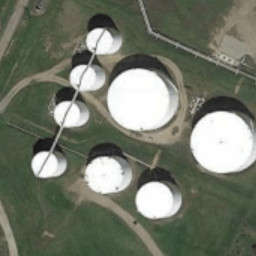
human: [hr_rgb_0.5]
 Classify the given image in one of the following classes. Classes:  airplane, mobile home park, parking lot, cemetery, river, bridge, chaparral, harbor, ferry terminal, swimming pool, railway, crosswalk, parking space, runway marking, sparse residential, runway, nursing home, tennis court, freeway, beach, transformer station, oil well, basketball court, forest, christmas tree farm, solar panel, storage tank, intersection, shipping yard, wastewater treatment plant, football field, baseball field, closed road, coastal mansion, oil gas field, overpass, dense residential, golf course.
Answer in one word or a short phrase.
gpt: storage tank